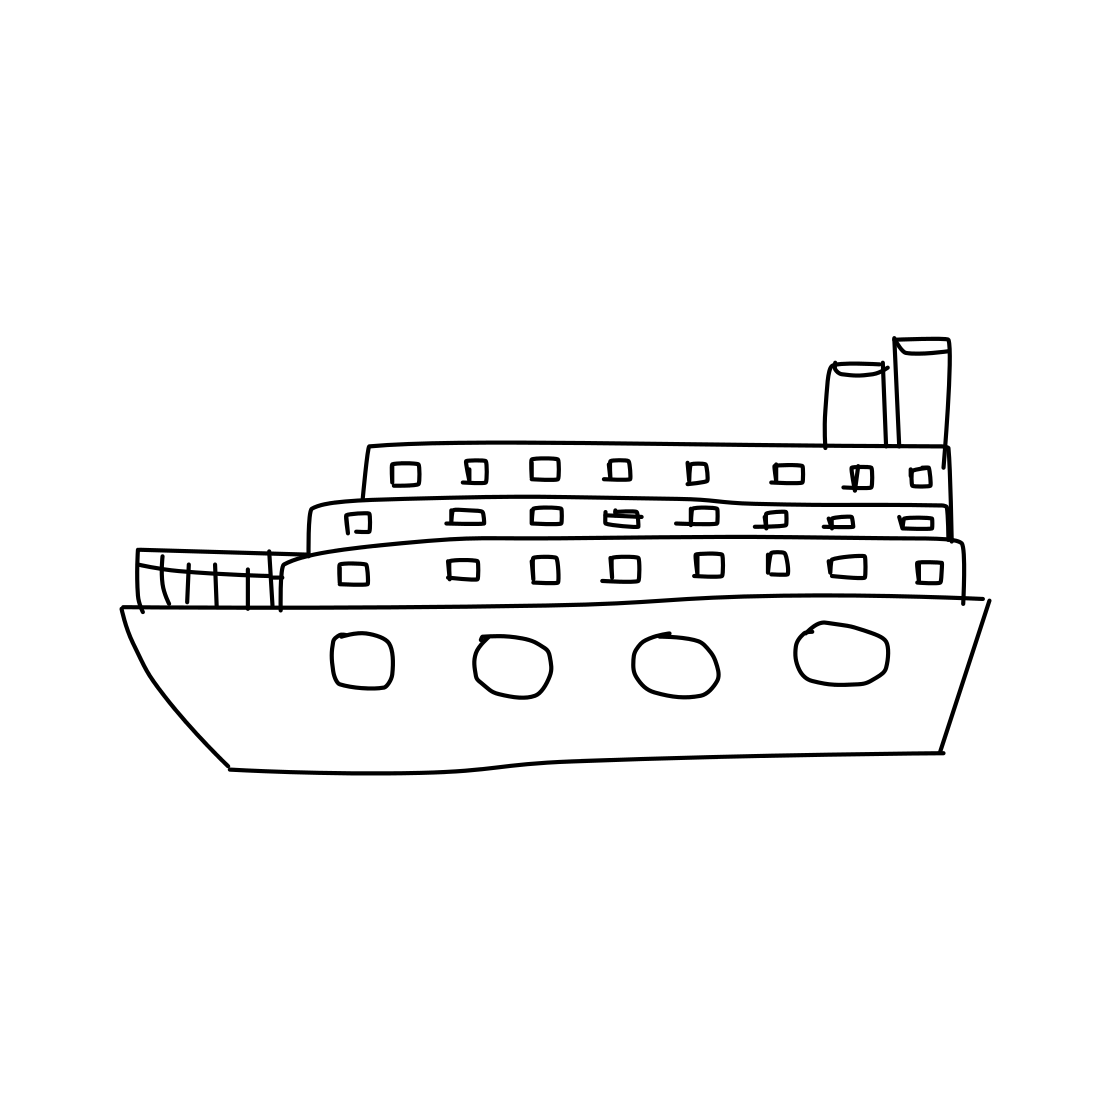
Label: ship